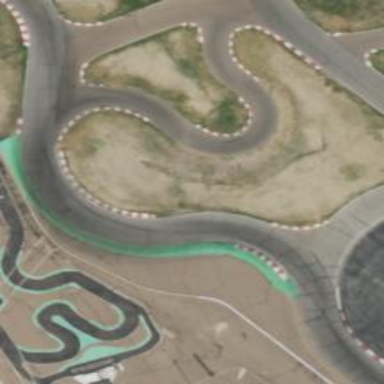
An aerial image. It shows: Raceway for motor sports.